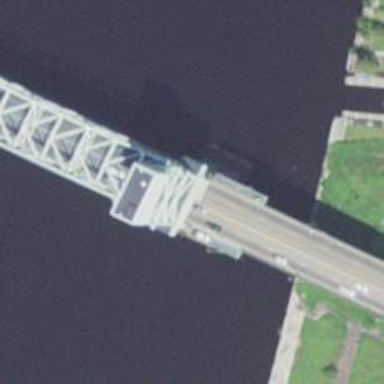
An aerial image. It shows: Lift bridge on motorway.